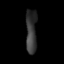
Tissue: lung
Cell type: Endothelial cells
Senescence score: 0.2023
Nuclear area (px): 461
Mean DAPI intensity: 55.011